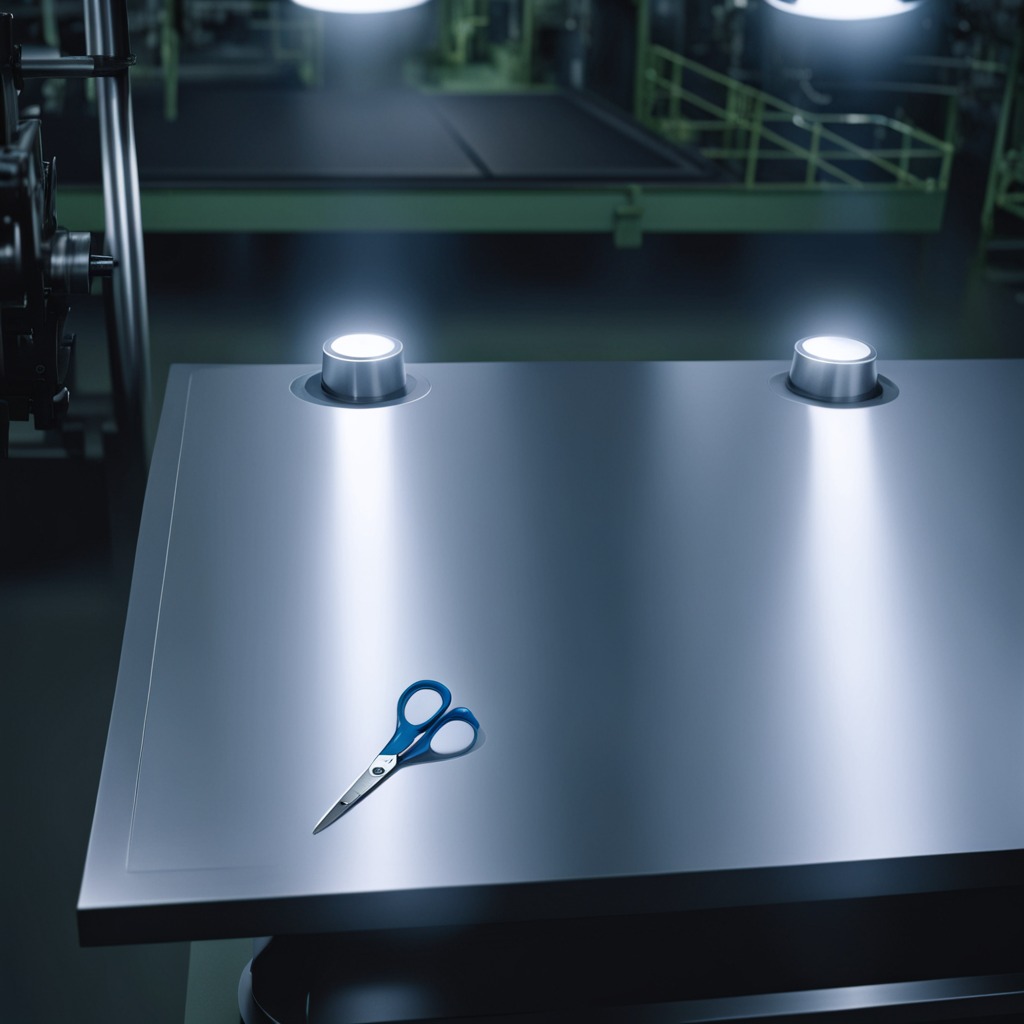
A scissor lies on a metal table in a machine shop under fluorescent lights.